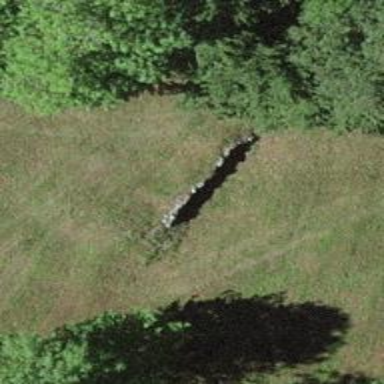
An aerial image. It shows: Retaining wall.